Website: home-depot
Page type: delivery-shipping
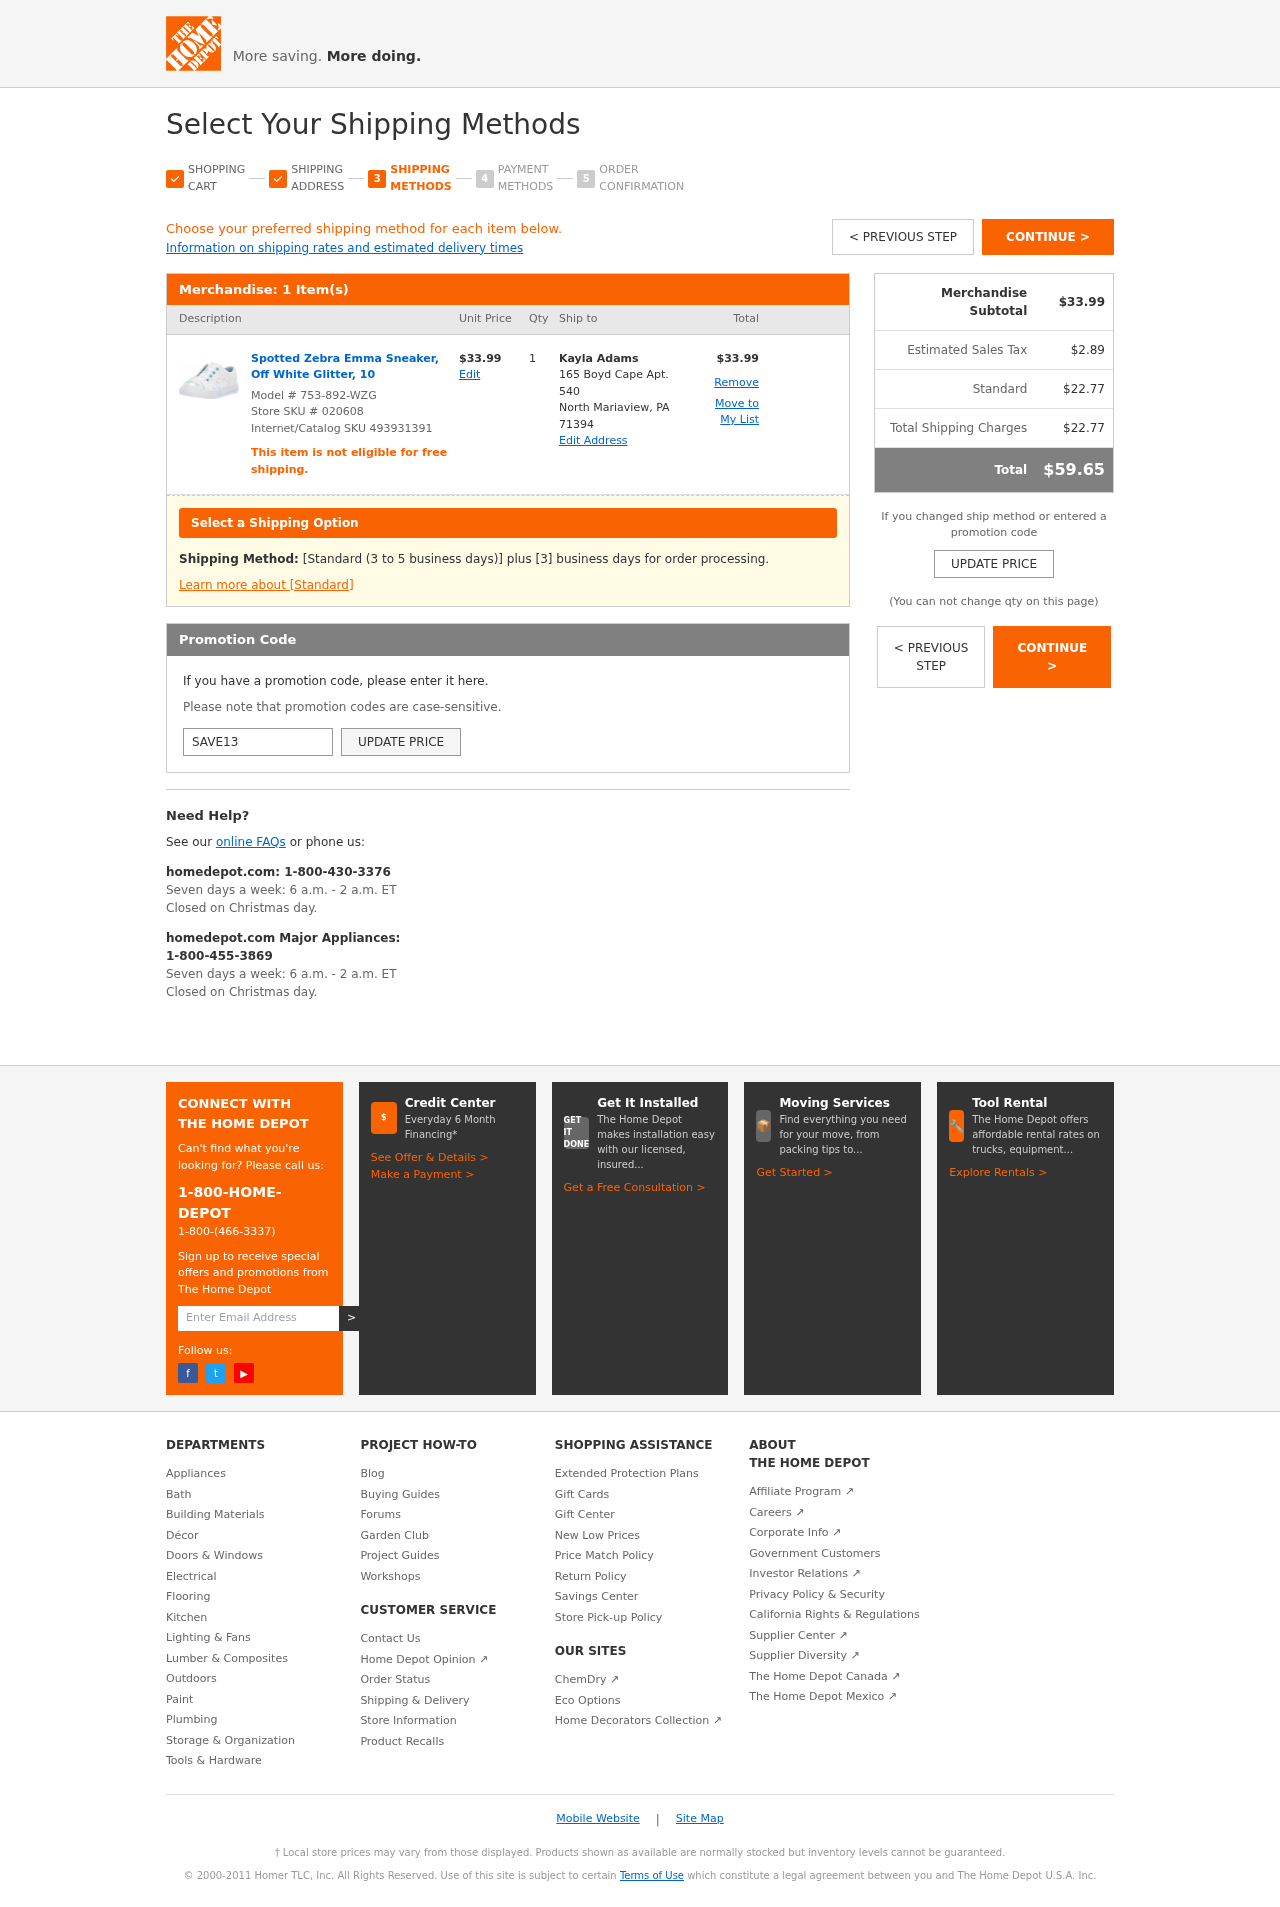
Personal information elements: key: PII_CITY_STATE_ZIP
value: North Mariaview, PA 71394
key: PII_FULLNAME
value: Kayla Adams
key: PII_PROMO_CODE
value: SAVE13
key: PII_STREET
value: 165 Boyd Cape Apt. 540
Product elements: key: PRODUCT1_NAME
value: Spotted Zebra Emma Sneaker, Off White Glitter, 10
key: PRODUCT1_PRICE
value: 33.99
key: PRODUCT1_QUANTITY
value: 1
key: PRODUCT_MODEL_NUMBER
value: Model # 753-892-WZG
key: PRODUCT1_LINE_TOTAL
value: $33.99
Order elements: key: ORDER_NUM_ITEMS
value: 1 Item(s)
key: ORDER_SUBTOTAL
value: $33.99
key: ORDER_TAX
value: $2.89
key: ORDER_SHIPPING_COST
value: $22.77
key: ORDER_SHIPPING_TOTAL
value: $22.77
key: ORDER_TOTAL
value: $59.65
Other elements: key: STORE_SKU
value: Store SKU # 020608
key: INTERNET_SKU
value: Internet/Catalog SKU 493931391